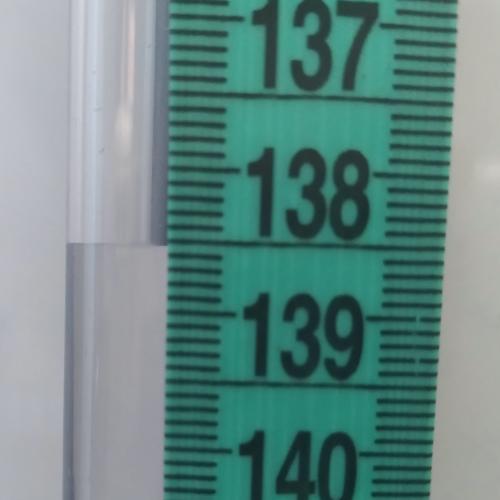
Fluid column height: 138.5 cm